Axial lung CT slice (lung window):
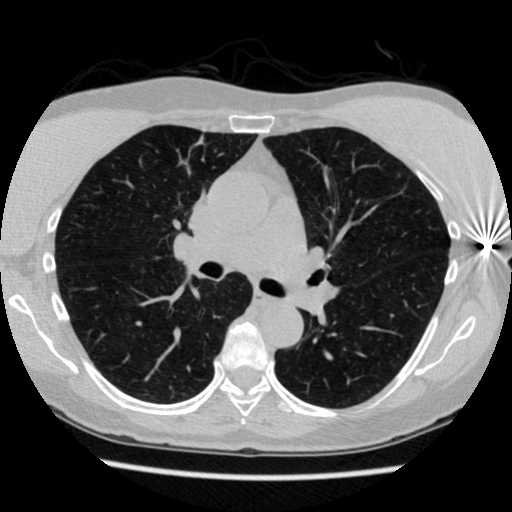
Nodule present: no